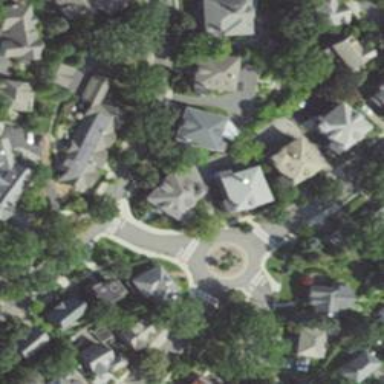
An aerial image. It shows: Roundabout on residential road.